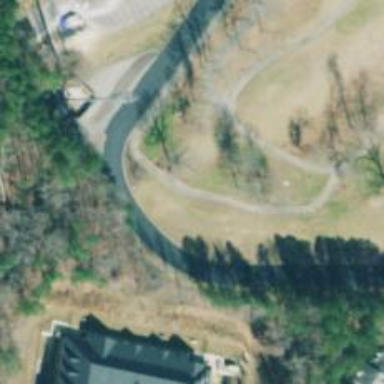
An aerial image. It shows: Path used for both walking and golf.